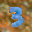
Label: 3